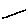
Label: line